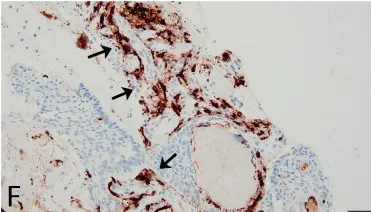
(D-H): Immunohistochemistry. And around the tumor. , 50 microm.
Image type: pathology (immunostaining)